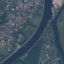
Label: River